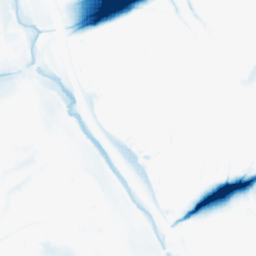
Category: morphological
Decomposition family: morphological_ellipse
Decomposition parameters: operation: closing
width: 50
height: 30
Upsampling method: sinc_blackman
Upsampling parameters: scale: 8
kernel_size: 16
Upsampling scale: 8